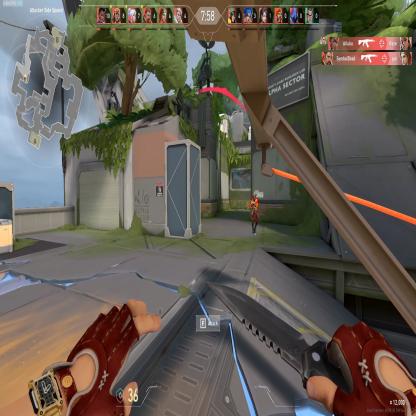
Label: enemy